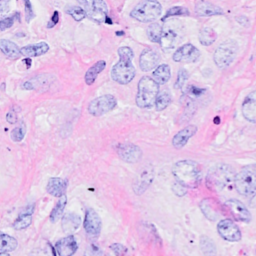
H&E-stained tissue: Breast